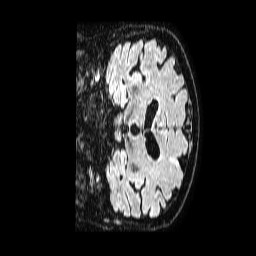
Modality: FLAIR
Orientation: coronal
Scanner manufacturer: philips
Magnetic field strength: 1.5 T
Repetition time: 4.8 s
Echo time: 0.3 s